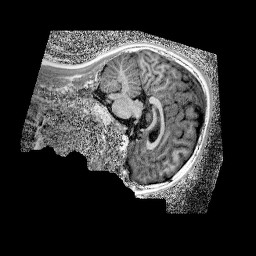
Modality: UNIT1_denoised
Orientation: sagittal
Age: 11
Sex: male
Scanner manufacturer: siemens
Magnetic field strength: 3 T
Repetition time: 4 s
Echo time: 0.00299 s